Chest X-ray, PA view. Patient: 58 years old, sex F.
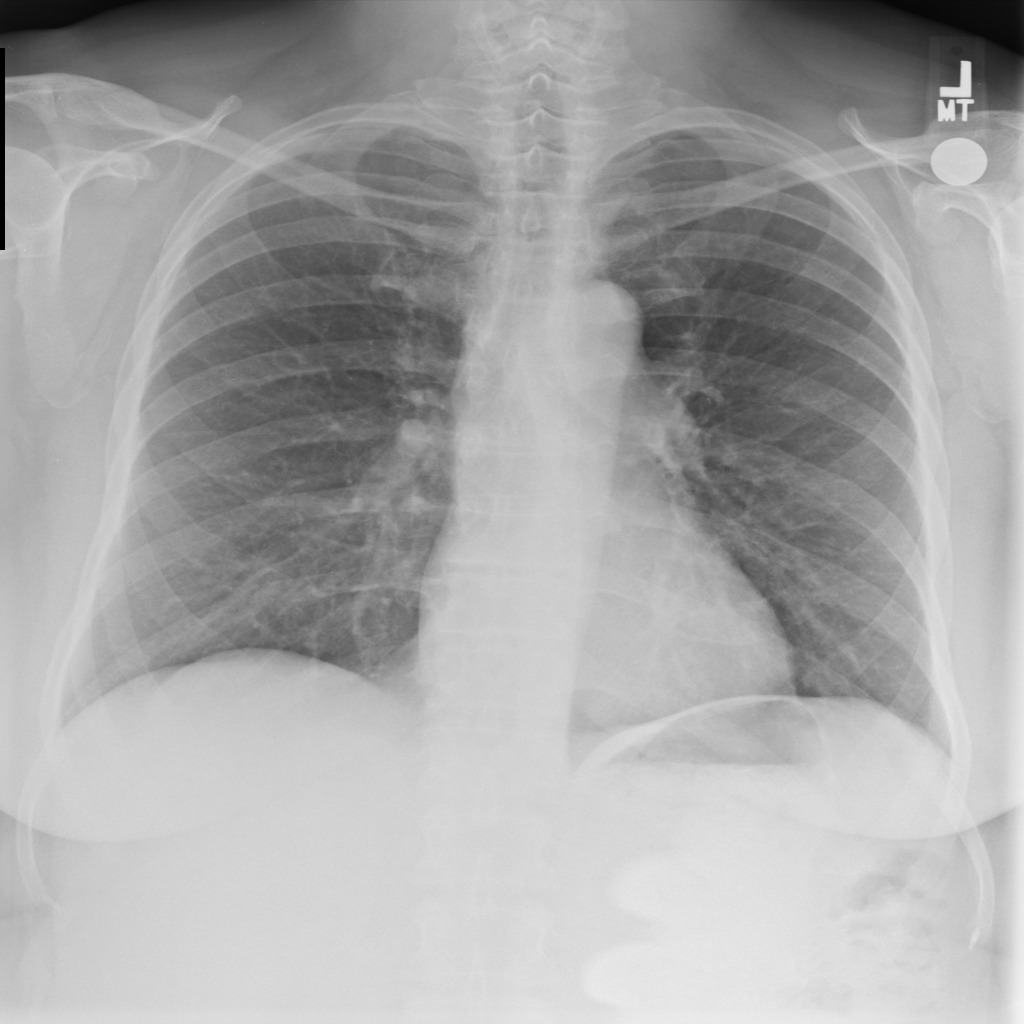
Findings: No Finding